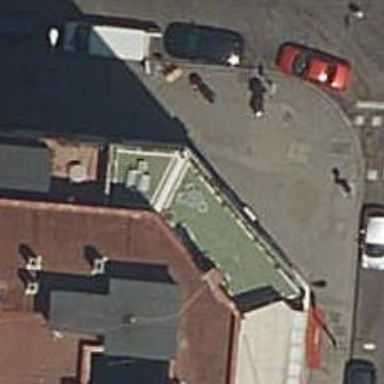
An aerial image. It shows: Café.